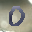
Label: 0